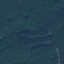
Label: Forest